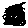
Label: circle